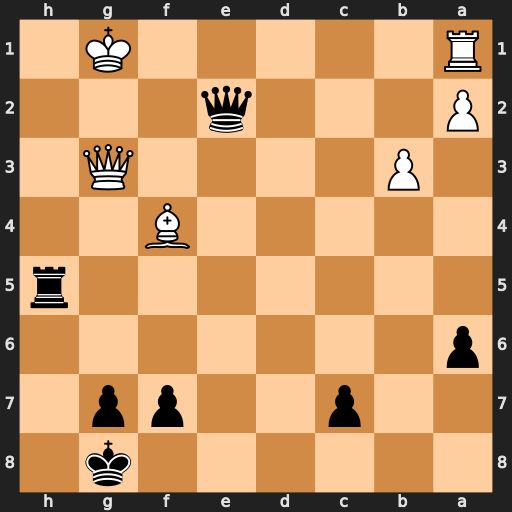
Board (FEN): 6k1/2p2pp1/p7/7r/5B2/1P4Q1/P3q3/R5K1
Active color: b
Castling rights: -
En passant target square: -
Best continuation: Qe4 Rc1 Rh1+ Kf2 Rxc1 Bxc1 Qc2+